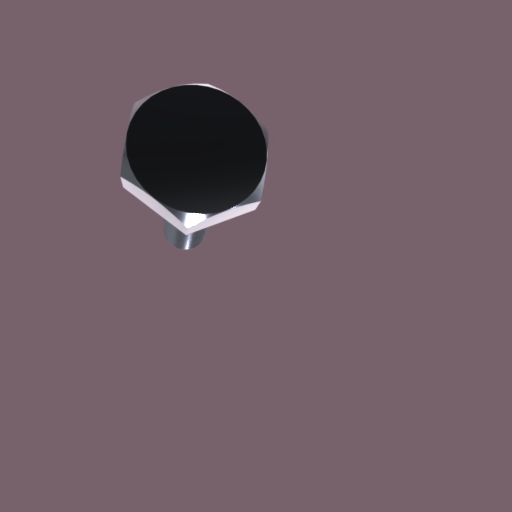
Label: bolt